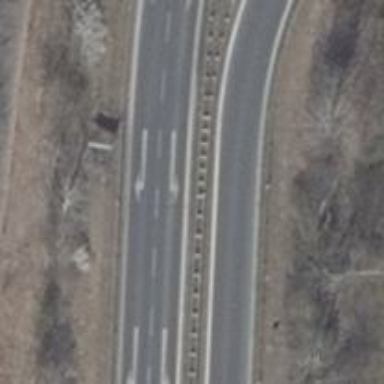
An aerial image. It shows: Trunk link highway designated as motorroad.